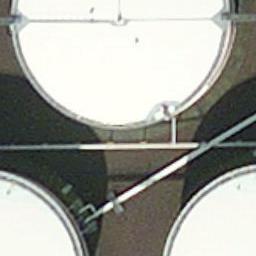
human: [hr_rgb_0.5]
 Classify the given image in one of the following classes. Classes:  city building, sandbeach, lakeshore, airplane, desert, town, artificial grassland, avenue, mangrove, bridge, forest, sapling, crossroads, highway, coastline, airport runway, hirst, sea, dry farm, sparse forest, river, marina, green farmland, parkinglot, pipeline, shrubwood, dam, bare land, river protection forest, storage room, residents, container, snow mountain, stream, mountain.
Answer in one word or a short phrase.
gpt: storage room